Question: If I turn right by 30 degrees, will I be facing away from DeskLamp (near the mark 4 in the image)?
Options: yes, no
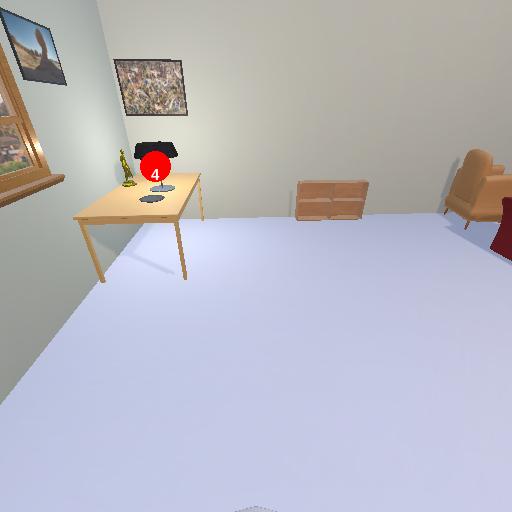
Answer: yes